A scalogram of one vibration snapshot from a rotating bearing is shown, computed with a continuous wavelet transform. Diagnose the bearing from this image, choosing from: normal, inner_race, outer_race, ball.
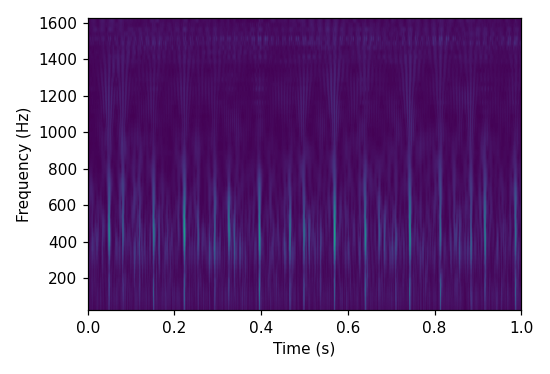
Answer: inner_race